Question: I want to add some buttons in 'window' header, instead of 'X'.
It should look like this:

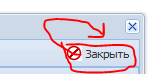
Answer: You can specify the <URL> config for the window!
'''
tools:[{
type:'refresh',
tooltip: 'Refresh form Data',
handler: function(event, toolEl, panel){
// refresh logic
}
},
{
type:'help',
tooltip: 'Get Help',
handler: function(event, toolEl, panel){
// show help here
}
}]
'''
There are 25 predefined buttons but you can customize your own.